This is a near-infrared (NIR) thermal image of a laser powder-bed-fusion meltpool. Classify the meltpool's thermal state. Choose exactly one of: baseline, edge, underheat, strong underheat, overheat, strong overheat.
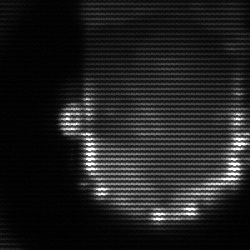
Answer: baseline